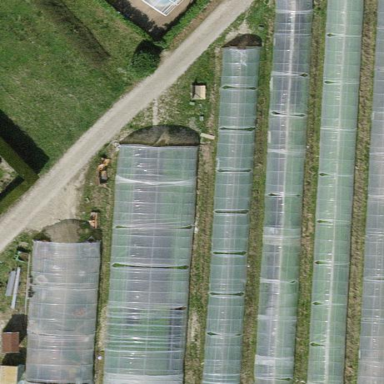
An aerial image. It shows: Greenhouse used for horticulture.